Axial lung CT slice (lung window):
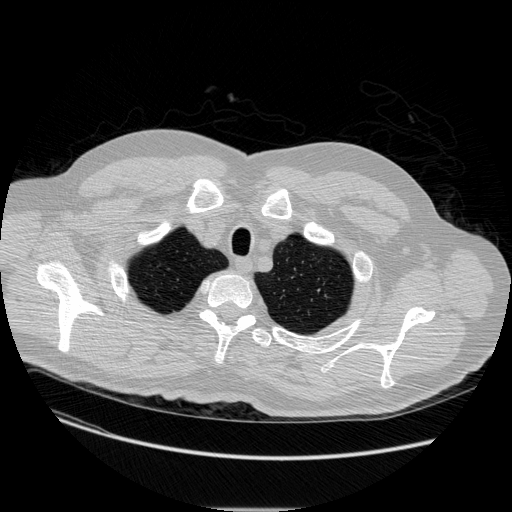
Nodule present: no